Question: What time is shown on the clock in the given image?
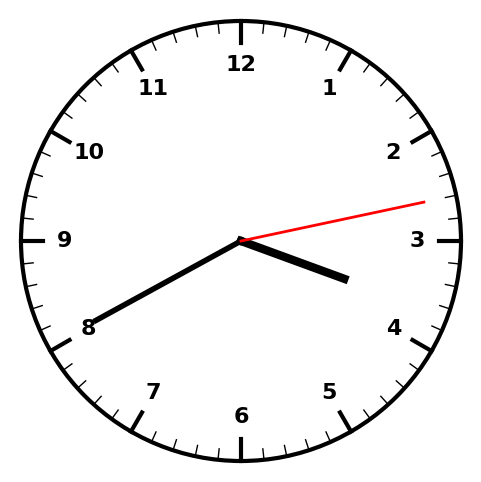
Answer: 03:40:13